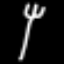
Label: fork